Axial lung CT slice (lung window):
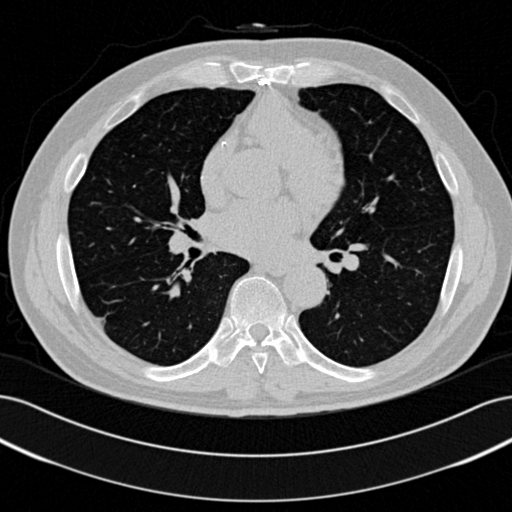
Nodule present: no